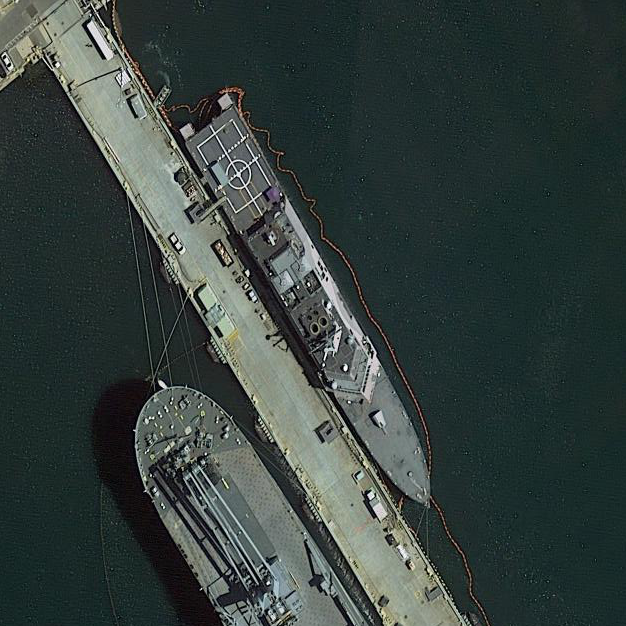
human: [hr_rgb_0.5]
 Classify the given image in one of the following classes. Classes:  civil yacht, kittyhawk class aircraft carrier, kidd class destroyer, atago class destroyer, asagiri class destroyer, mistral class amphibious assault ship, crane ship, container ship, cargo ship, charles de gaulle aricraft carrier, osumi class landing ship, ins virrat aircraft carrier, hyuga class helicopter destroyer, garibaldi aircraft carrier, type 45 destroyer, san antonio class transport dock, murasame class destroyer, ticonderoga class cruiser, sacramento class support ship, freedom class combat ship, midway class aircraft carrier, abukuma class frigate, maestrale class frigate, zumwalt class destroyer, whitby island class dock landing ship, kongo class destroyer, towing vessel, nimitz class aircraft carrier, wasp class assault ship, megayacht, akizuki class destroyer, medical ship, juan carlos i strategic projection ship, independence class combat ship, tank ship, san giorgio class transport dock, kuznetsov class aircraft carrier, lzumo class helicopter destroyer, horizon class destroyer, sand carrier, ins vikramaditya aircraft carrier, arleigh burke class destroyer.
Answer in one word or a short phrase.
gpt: Freedom class combat ship